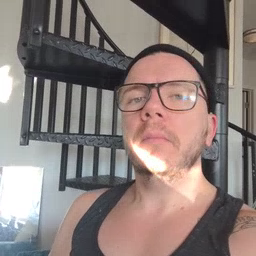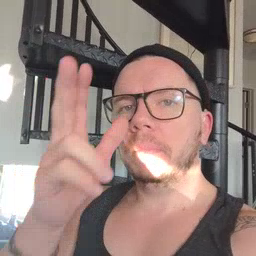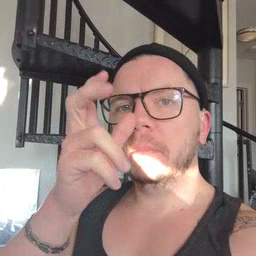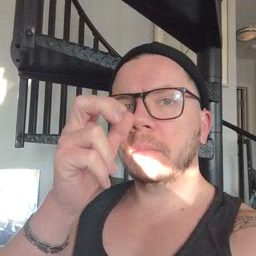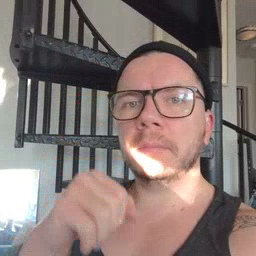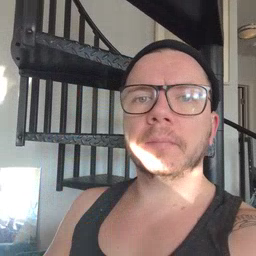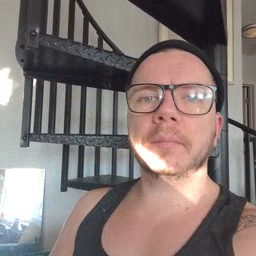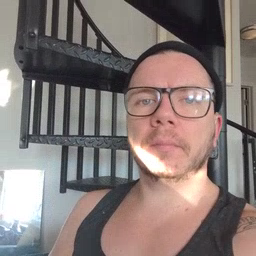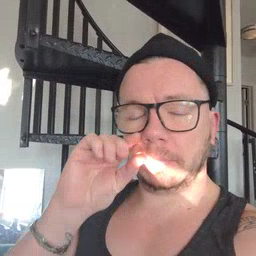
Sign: bug